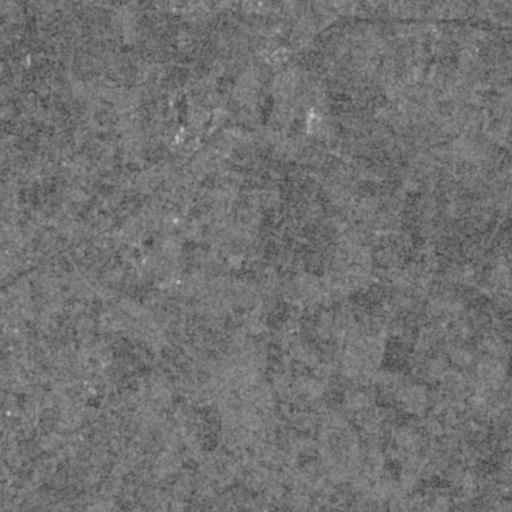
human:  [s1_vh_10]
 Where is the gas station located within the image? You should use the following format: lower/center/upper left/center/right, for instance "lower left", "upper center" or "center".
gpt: The gas station is located in the upper center of the image.
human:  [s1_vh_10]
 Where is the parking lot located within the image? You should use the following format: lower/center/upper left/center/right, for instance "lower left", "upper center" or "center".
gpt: The parking lot is located in the upper center of the image.
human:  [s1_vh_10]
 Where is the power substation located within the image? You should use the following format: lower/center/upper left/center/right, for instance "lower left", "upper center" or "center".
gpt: The power substation is located in the upper left of the image.
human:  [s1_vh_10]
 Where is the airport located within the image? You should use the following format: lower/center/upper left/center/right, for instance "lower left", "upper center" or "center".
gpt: There is no airport in the image.

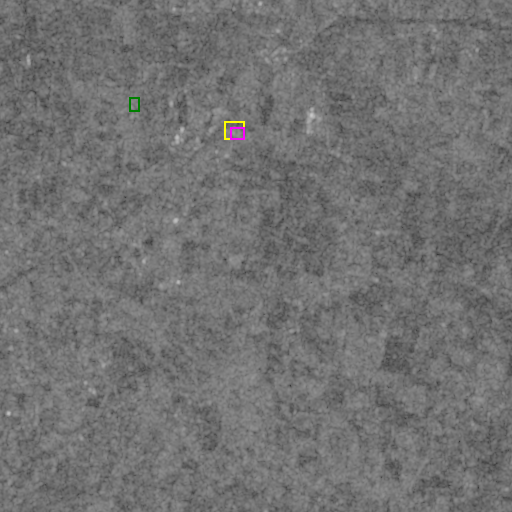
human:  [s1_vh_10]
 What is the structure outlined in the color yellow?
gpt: The structure outlined in yellow is a gas station.
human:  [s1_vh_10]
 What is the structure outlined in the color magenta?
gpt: The structure outlined in magenta is a parking lot.
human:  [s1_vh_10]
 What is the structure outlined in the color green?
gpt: The structure outlined in green is a power substation.
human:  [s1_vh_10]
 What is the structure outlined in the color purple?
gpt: There is no purple outline.